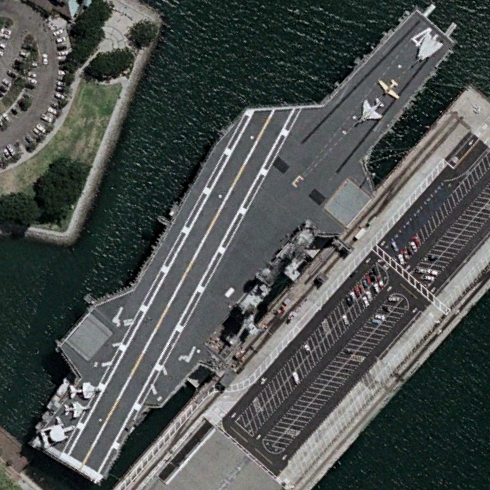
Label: aircraft_carrier